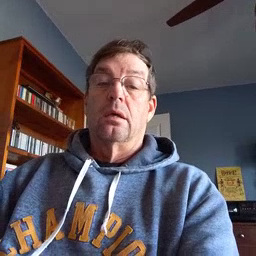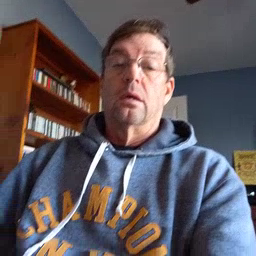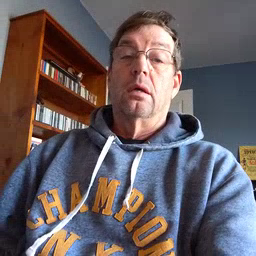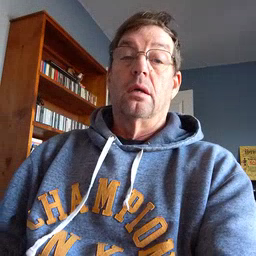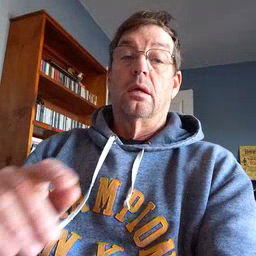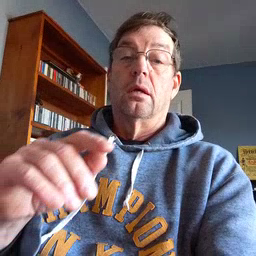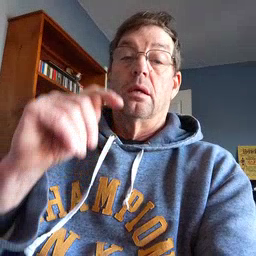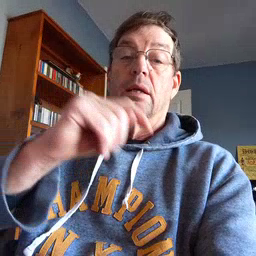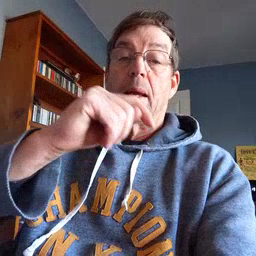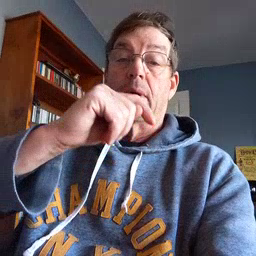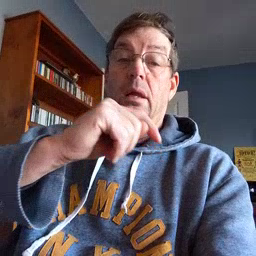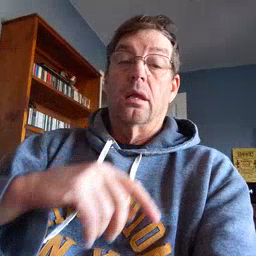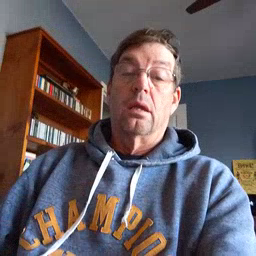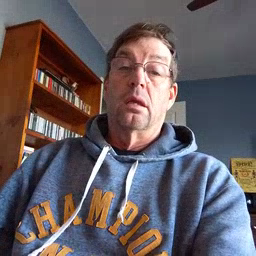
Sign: table